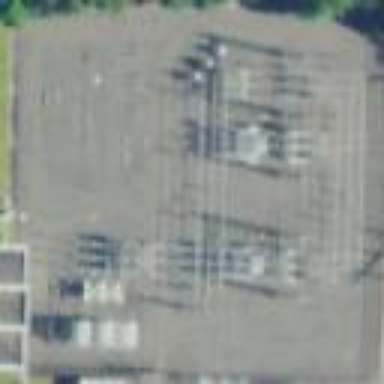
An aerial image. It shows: Power substation surrounded by fence.